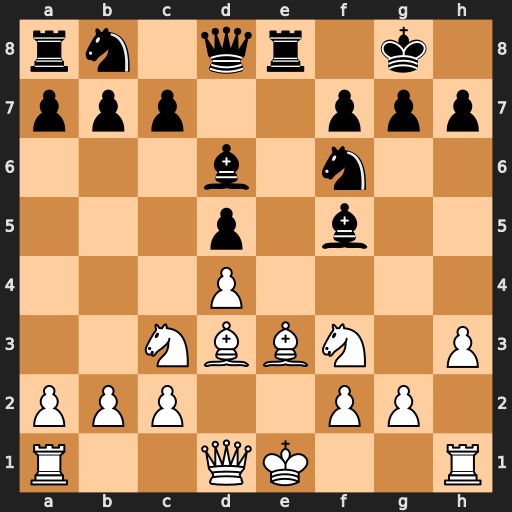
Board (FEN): rn1qr1k1/ppp2ppp/3b1n2/3p1b2/3P4/2NBBN1P/PPP2PP1/R2QK2R
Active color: w
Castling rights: KQ
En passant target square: -
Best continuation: Bxf5 Rxe3+ fxe3